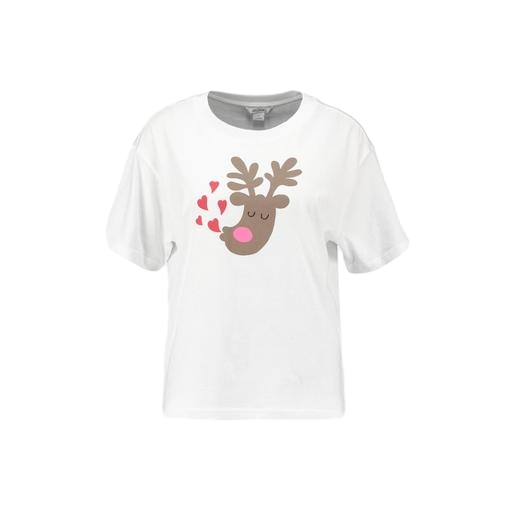
black women's bambi oversized t-shirt, only white t-shirt, libby t-shirt, white background